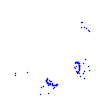
Particle: proton